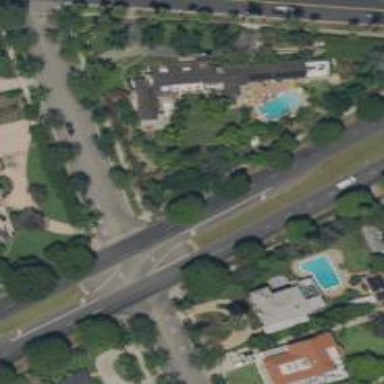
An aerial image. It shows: Secondary road bordered by residential properties.